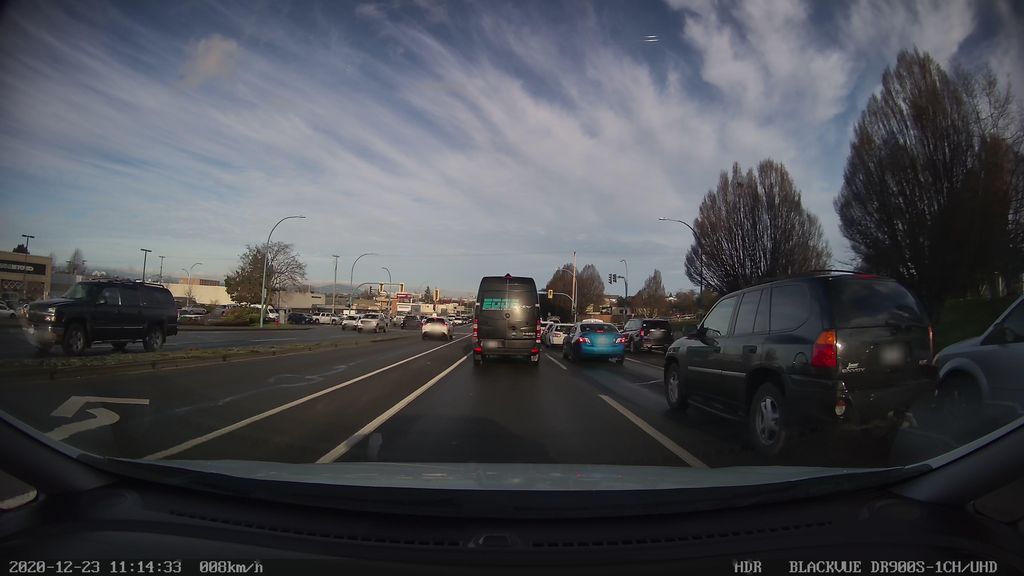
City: victoria